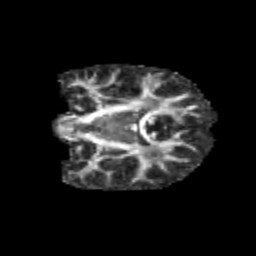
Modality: FA
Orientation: coronal
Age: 10
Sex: female
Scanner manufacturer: siemens
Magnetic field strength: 3 T
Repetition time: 3.8 s
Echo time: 0.07 s